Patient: sex M, age 52
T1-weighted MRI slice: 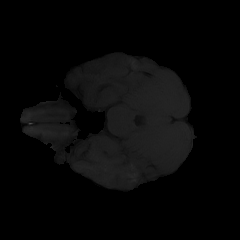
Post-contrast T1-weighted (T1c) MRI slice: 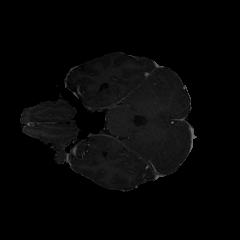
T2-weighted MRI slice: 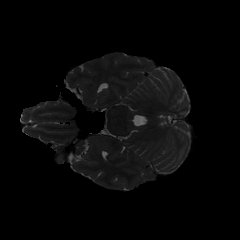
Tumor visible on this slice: no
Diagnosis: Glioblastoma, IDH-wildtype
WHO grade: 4